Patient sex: M
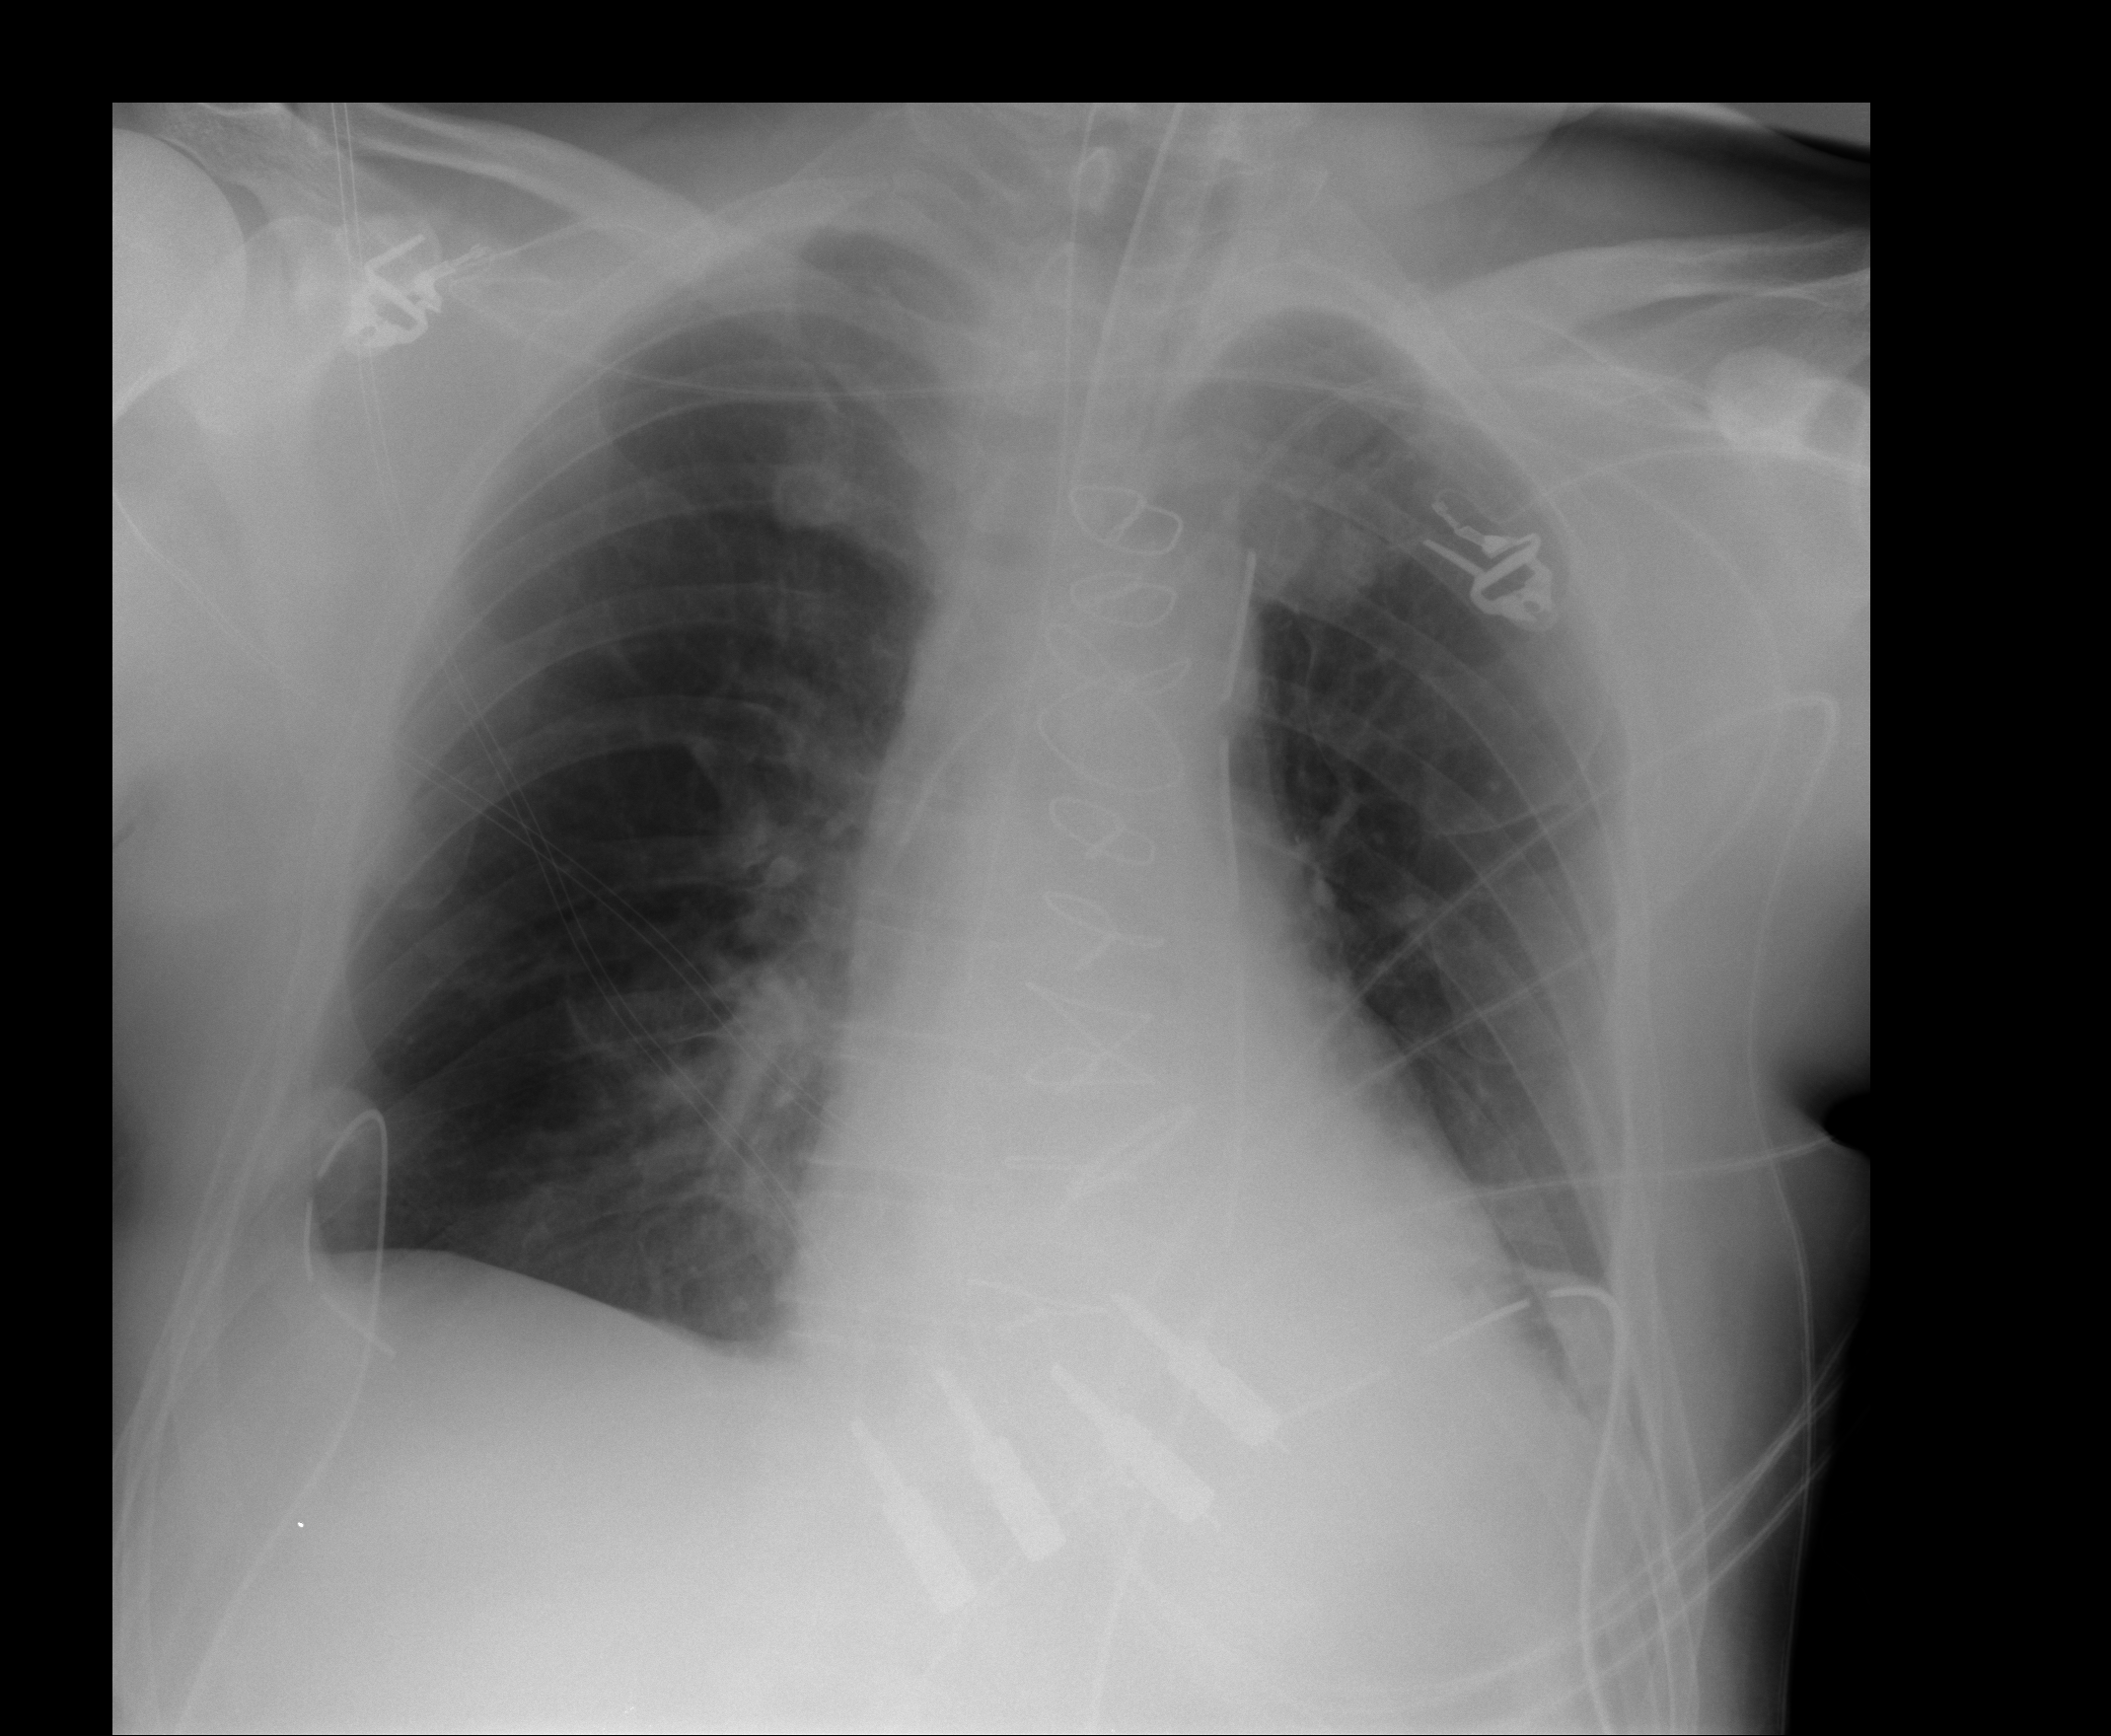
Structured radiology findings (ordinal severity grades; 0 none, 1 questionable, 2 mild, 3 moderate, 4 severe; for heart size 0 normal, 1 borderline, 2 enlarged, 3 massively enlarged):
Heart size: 2
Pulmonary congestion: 2
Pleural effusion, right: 0
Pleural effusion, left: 1
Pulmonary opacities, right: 0
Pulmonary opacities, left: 0
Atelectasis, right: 2
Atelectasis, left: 2